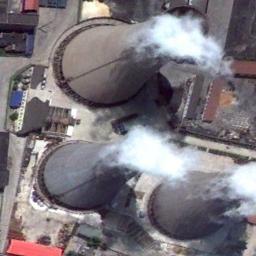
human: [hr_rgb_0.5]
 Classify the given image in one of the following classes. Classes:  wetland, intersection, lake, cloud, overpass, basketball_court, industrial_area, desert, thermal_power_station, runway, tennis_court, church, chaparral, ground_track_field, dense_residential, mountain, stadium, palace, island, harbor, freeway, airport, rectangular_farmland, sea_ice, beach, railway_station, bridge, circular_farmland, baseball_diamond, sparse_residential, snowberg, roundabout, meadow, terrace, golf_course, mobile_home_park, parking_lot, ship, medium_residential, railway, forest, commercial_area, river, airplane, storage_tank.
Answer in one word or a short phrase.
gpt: thermal_power_station